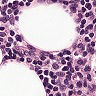
Metastatic tissue present: no